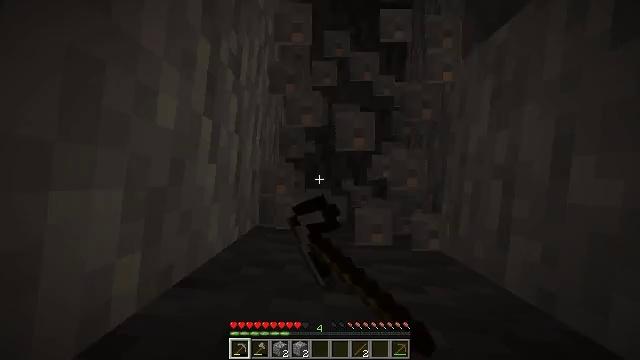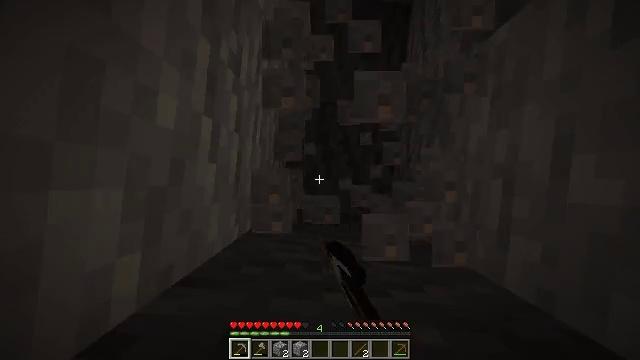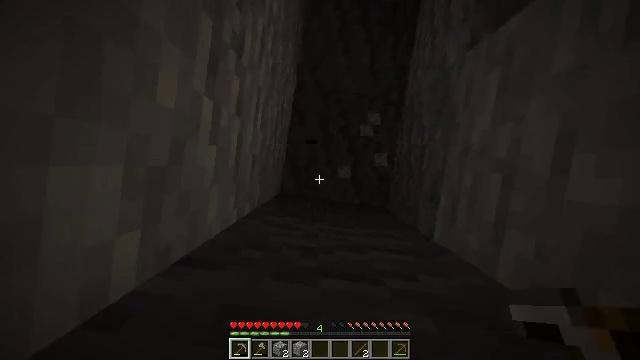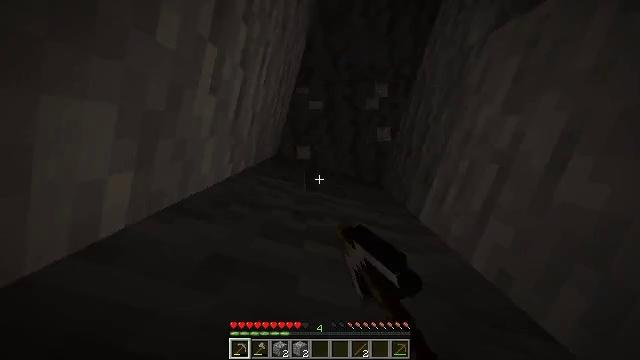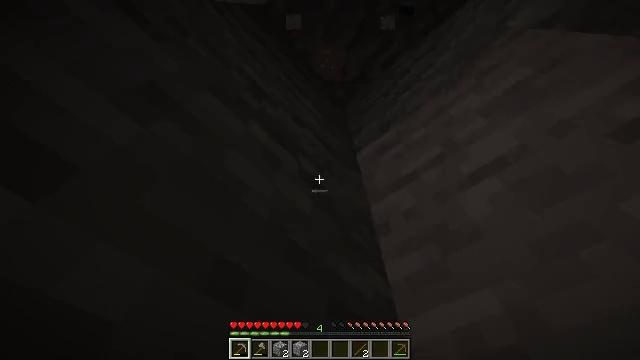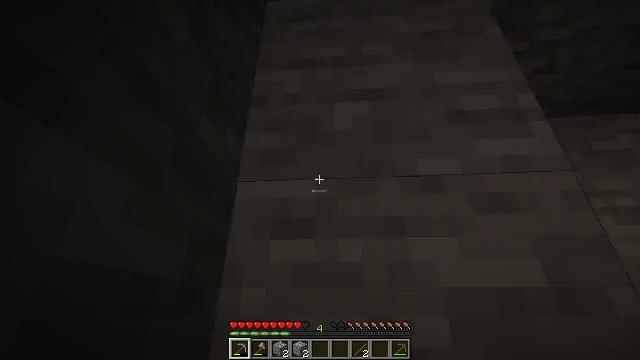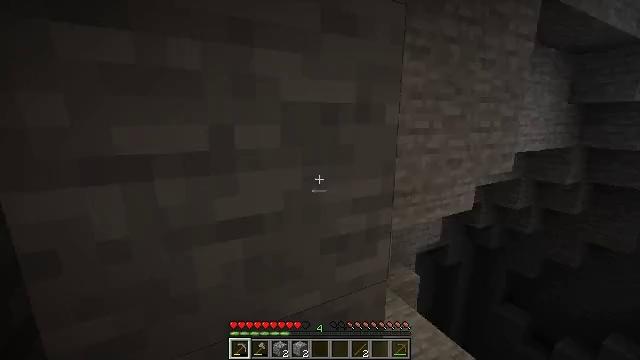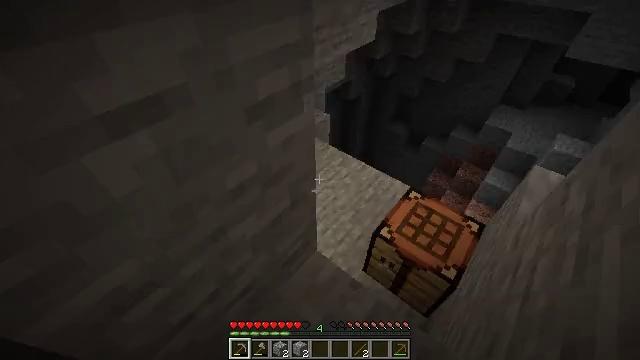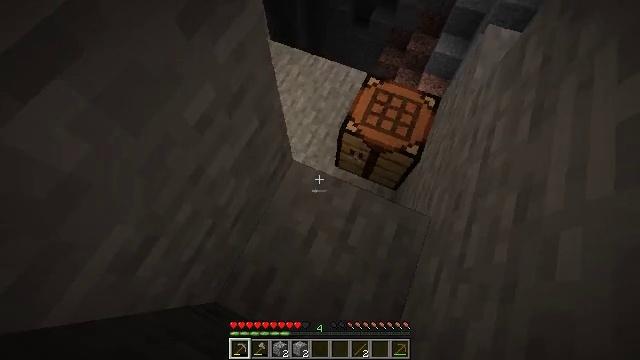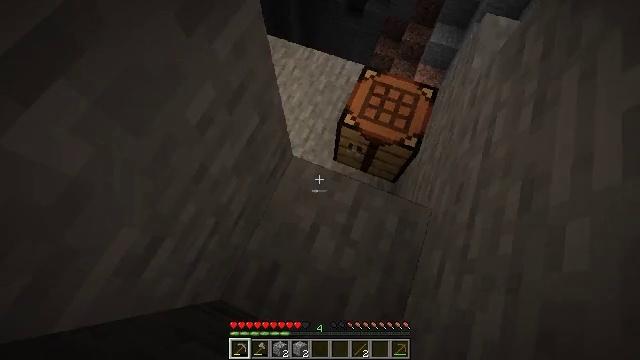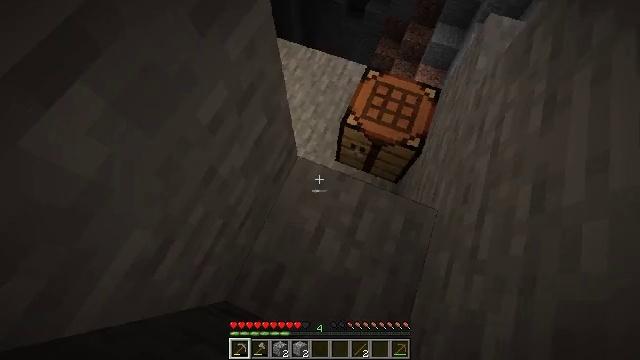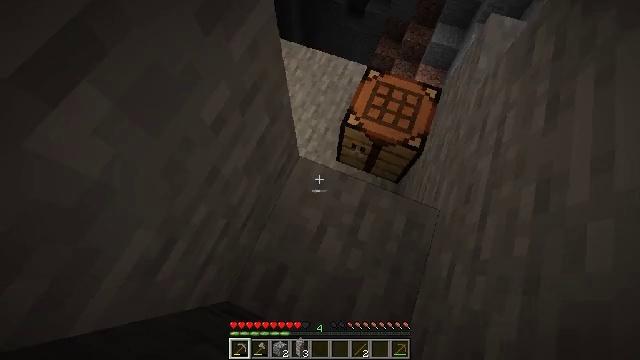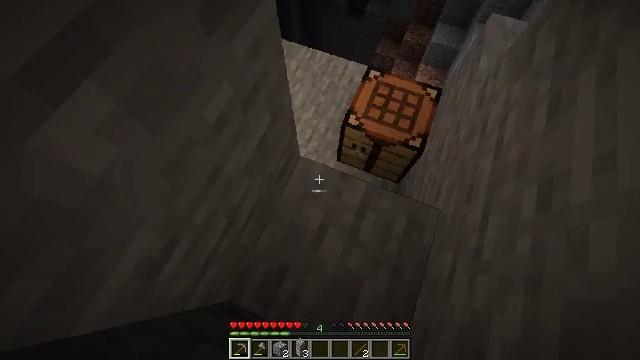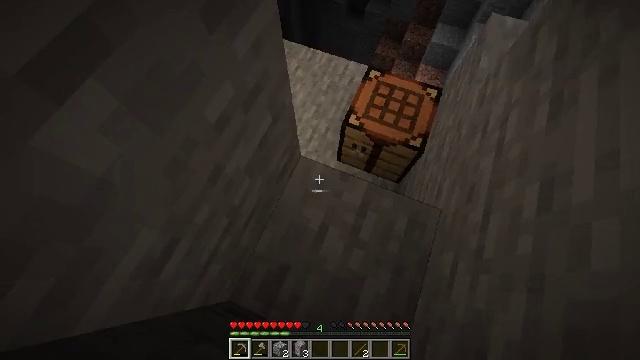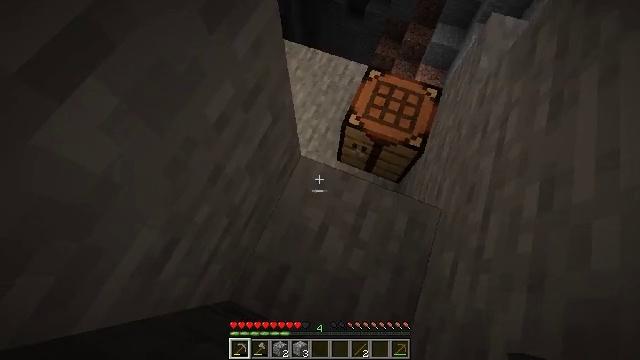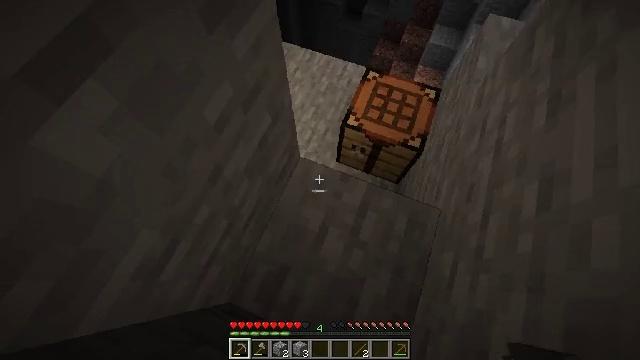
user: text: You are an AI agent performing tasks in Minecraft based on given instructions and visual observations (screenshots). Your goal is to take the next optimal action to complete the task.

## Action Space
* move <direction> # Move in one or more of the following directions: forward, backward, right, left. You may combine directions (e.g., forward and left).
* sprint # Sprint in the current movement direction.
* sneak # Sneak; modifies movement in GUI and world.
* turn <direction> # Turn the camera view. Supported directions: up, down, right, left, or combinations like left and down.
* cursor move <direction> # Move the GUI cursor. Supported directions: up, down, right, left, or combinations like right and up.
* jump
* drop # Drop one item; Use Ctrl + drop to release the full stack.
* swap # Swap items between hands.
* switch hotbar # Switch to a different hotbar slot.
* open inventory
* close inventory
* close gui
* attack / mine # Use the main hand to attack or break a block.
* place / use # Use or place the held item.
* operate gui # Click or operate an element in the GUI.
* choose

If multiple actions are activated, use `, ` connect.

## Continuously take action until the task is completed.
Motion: motion action
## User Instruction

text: craft item air
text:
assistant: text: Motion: attack / mine
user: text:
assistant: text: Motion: turn right and down, attack / mine
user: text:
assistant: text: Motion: turn right and down, attack / mine
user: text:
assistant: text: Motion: move left, turn right and down
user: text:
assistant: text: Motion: move left, turn right and down
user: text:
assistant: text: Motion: move left, turn right and down
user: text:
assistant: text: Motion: move left, turn right and down
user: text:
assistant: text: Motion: turn right and down
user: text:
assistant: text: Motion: turn right and down
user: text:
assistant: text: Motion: no_op
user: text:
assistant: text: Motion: no_op
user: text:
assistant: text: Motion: no_op
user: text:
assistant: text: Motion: no_op
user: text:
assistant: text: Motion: no_op
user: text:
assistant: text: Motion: no_op
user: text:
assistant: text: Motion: move forward
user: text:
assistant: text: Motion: move forward and move right
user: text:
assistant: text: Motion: move forward and move right, turn left
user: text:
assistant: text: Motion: move forward and move right, turn left and down
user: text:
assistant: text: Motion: move forward and move right, turn left
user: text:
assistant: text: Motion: move forward and move right, turn left and down
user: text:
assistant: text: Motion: move forward and move right, turn left and down
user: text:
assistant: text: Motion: move forward and move right, turn left
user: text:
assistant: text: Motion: move forward and move right, turn left and up
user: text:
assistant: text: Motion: move forward and move right, turn left and up
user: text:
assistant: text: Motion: turn left and up
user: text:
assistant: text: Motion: turn left and up
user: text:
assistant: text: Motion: turn left and up
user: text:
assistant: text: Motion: turn left and up
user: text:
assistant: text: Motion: turn left and up